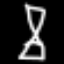
Label: hourglass